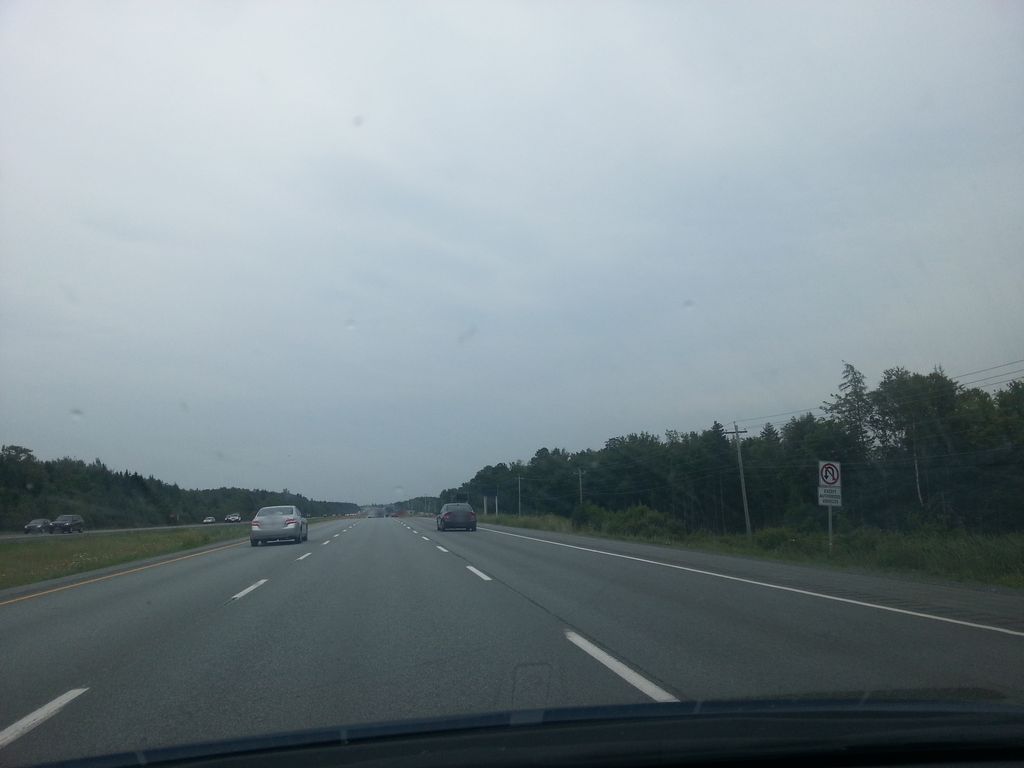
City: halifax